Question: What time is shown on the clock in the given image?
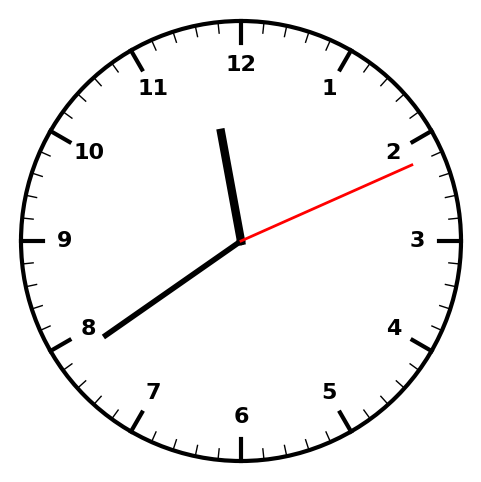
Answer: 11:39:11